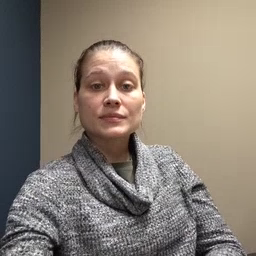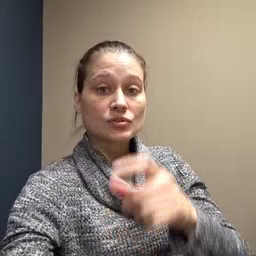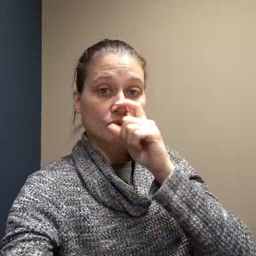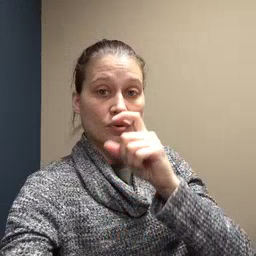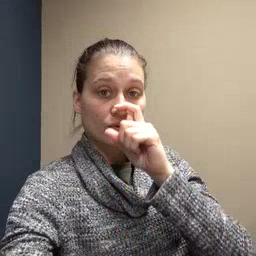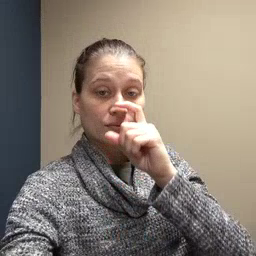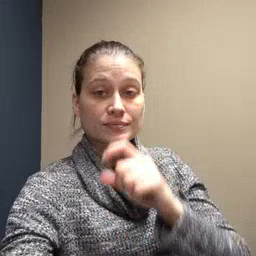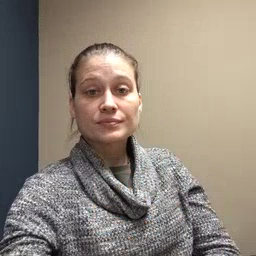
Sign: doll